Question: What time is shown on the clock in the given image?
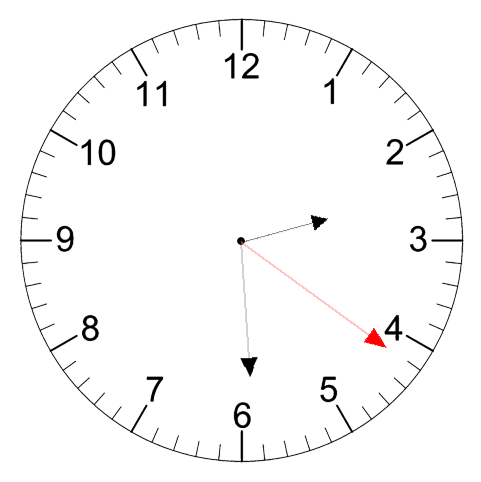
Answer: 02:29:21